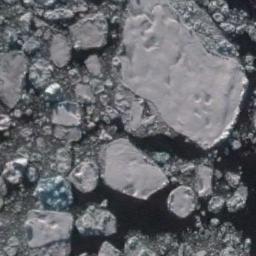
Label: sea_ice